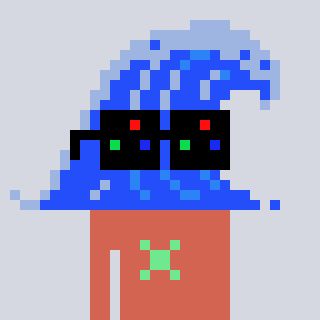
a pixel art character with square black sunglasses, a wave-shaped head and a peachy-colored body on a cool background